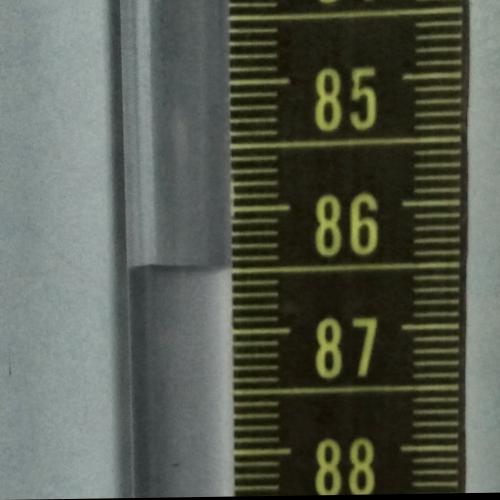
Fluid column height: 86.5 cm